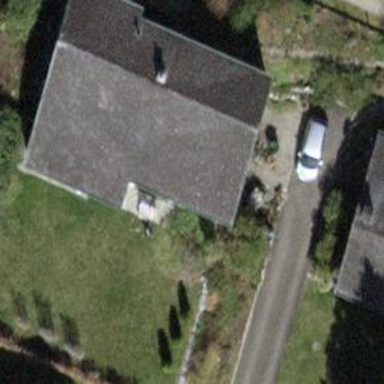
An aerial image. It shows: Detached building with gabled roof.